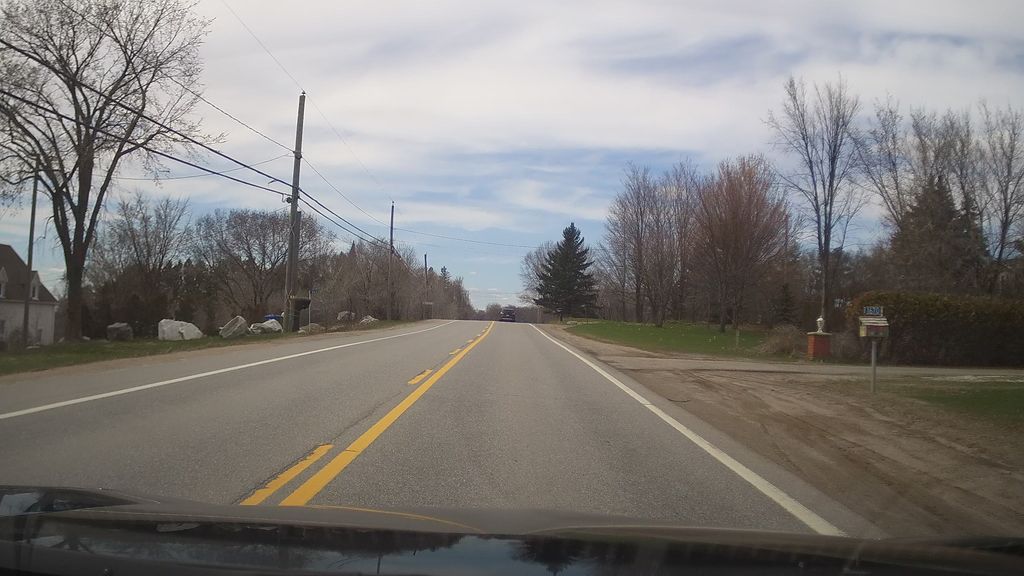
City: ottawa-gatineau